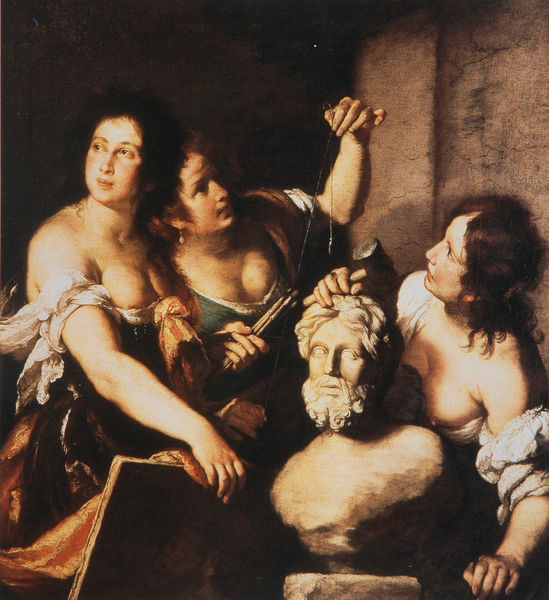
Titel: Allegorie der Malerei, Skulptur und Architektur
Künstler: Bernardo Strozzi
Standort: St. Petersburg
Institution: Staatliche Eremitage
Schlagwörter: akt, blau, dunkel, gemälde, hand, haut, kopf, körper, mann, nackt, rubens, schatten, weiß, frauen, grün, menschen, mädchen, ocker, braun, brust, busen, damen, daumen, dirnen, finger, frau, frisur, frisuren, haar, hell, kleid, kleider, köpfe, licht, marmor, mund, nase, ohr, ohrring, orange, raum, schwarz, stirn, säule, blick, dame, rot, schal, tuch, beige, fächer, malerei, bart, gesichter, hemd, jung, wand, architektur, arm, arme, augen, band, barock, bluse, falten, gesicht, halten, kleidung, mensch, rahmen, sockel, spitze, stein, vollbart, ärmel, bild, hände, portrait, porträt, schauen, öl, auge, haare, schnur, stoff, stoffe, tücher, drei, gewänder, innen, personen, person, prostituierte, theater, dekollete, dekolletee, dekoltee, kinn, kontrast, lippen, locke, locken, ohren, renaissance, schulter, schultern, genre, skulptur, statue, brüste, farbig, wangen, fels, kette, ziehen, tafel, falte, nasen, nähen, büste, maler, malerin, muse, näherin, faden, bauch, bildhauerei, bronze, granit, halbakt, halbnackt, plastik, platte, plinthe, rüsche, rüschen, wange, brustwarze, brustwarzen, oberkörper, fleisch, dirne, antike, philosoph, buch, porträts, torso, künstler, leinwand, allegorie, kunst, künste, lorbeer, malen, pinsel, statuette, pupille, betrachten, hammer, griechisch, wollust, musen, herme, basis, fäden, block, zeichenblock, ohrschmuck, bänder, grieche, garn, pendel, spaß, drei frauen, mamor, bildhauer, thalia, figut, blei, proportion, menschn, geischt, lot, nutte, dirndel, zwirn, steinplatte, bronce, huren, ariadne, ausloten, bildhauerin, bildhauerinnen, entlößt, künstlerinnen, marmorbüste, mider, nutten, verrucht, verucht, sturn, 3 frauen